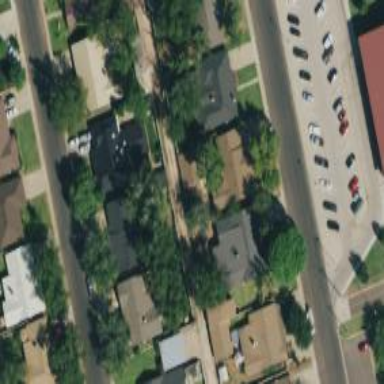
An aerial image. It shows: Neighborhood.